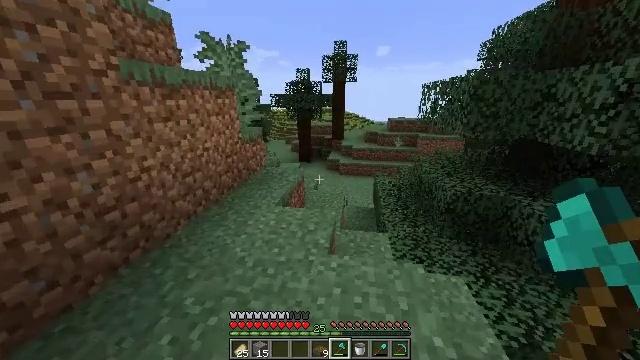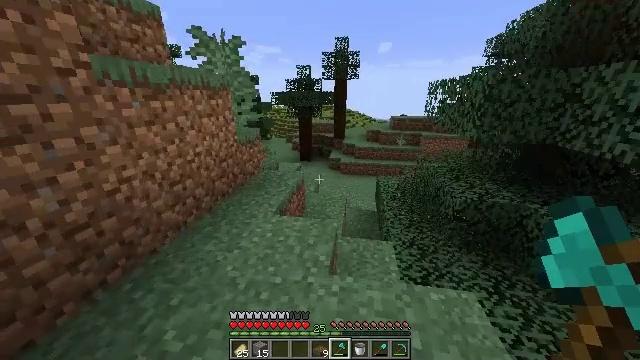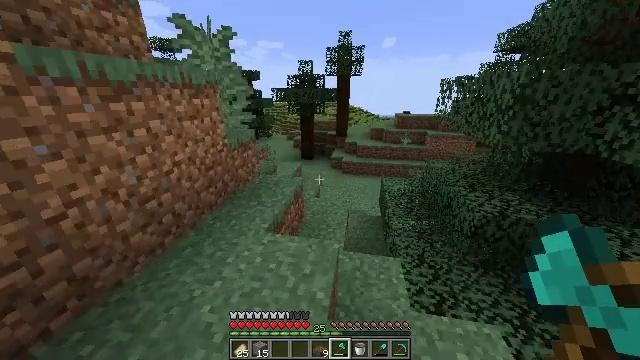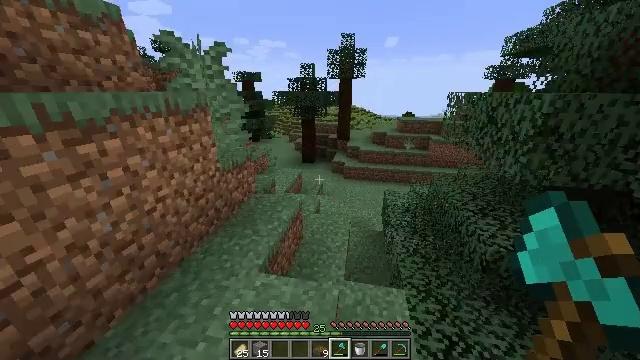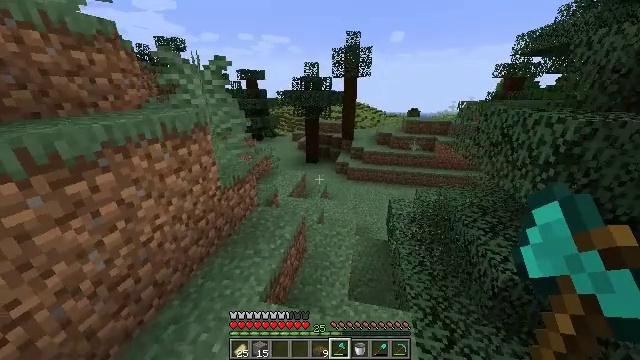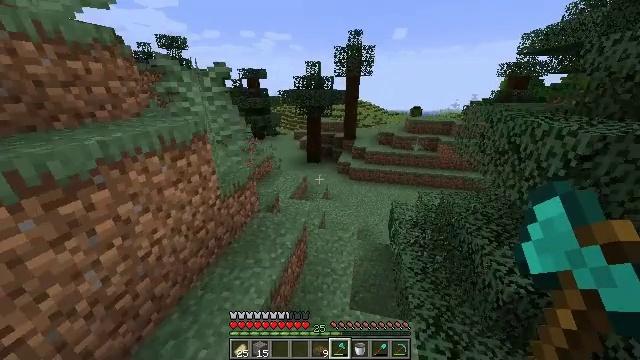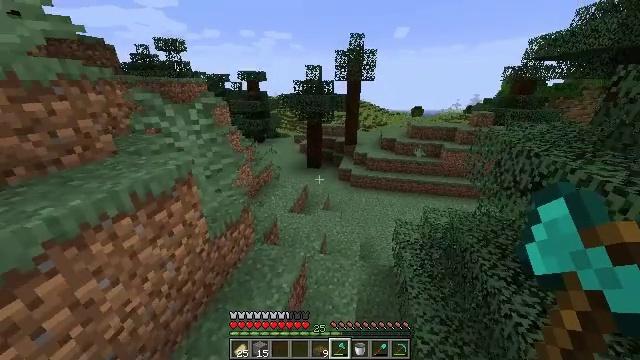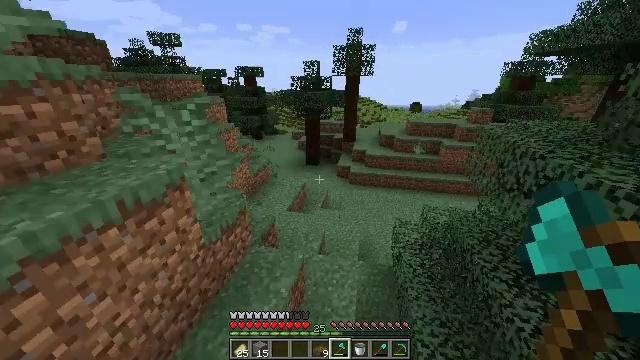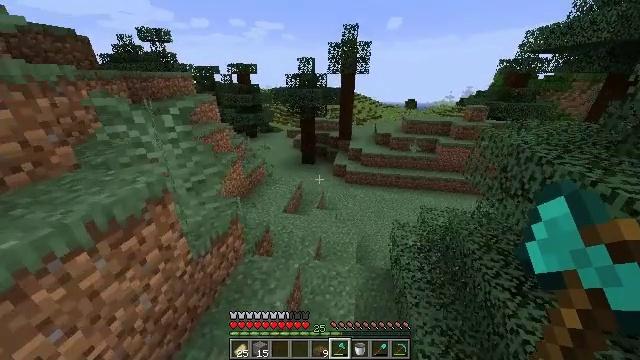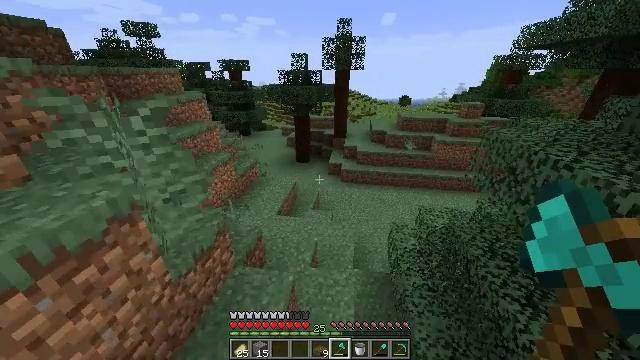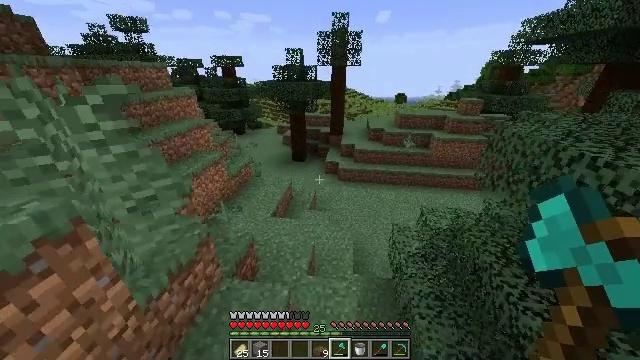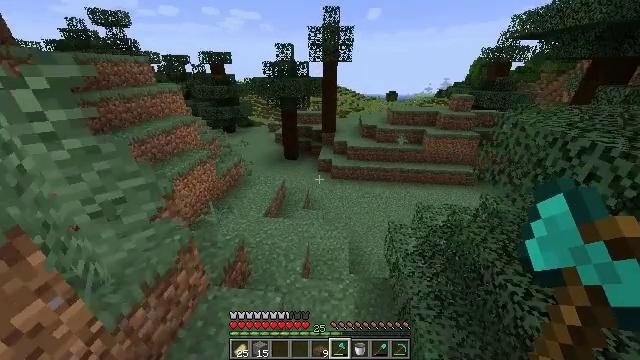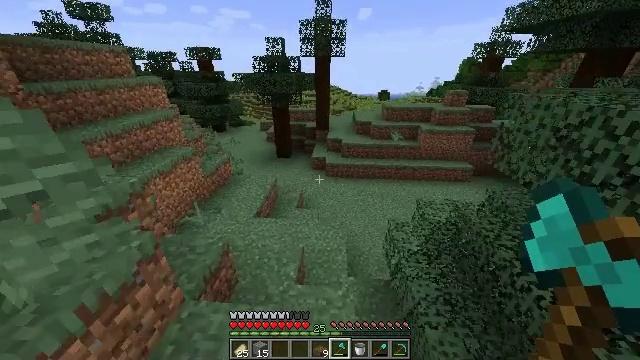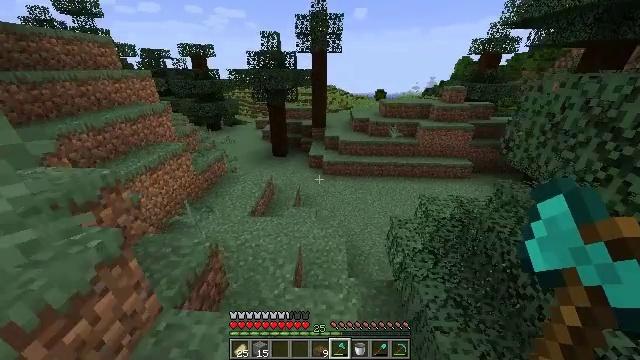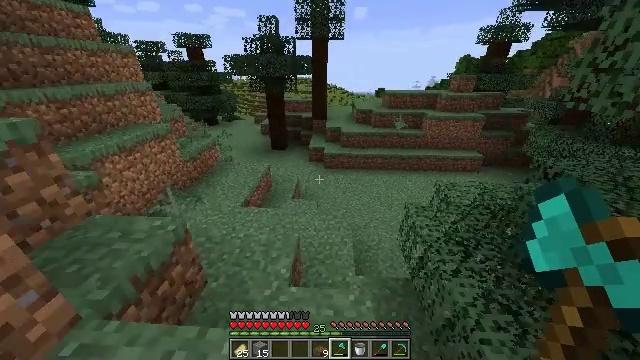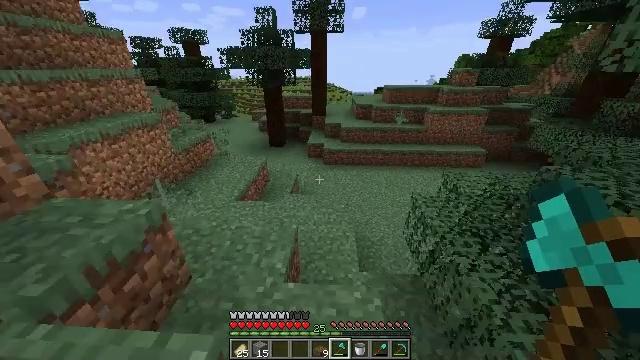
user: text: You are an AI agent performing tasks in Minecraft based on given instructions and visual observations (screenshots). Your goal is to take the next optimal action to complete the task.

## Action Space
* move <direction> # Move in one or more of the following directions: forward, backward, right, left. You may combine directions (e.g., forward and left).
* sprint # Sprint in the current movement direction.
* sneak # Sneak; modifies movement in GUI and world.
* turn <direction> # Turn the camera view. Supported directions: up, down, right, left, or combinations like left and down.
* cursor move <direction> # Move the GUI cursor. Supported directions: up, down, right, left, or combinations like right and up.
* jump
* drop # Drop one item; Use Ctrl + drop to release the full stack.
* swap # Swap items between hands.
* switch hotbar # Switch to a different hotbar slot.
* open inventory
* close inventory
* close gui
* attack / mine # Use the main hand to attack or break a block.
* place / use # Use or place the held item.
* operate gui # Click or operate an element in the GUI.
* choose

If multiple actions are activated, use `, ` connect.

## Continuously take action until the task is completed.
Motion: motion action
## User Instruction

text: Hunt animals.
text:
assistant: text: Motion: move forward
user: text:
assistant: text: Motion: move forward
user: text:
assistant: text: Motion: move forward, jump
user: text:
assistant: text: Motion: move forward, turn left and down, jump
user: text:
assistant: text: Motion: move forward, jump
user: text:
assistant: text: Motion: move forward, jump
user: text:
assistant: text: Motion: move forward, turn down, jump
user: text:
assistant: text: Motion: move forward, turn right, jump
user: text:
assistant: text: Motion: move forward, turn right, jump
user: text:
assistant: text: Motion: move forward, turn right, jump
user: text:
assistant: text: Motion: move forward, turn right, jump
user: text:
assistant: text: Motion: move forward, turn right, jump
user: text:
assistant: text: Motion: move forward, jump
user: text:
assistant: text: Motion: move forward, jump
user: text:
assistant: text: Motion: move forward, jump
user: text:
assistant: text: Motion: move forward, turn right, jump
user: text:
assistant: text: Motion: move forward, turn right, jump
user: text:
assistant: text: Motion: move forward
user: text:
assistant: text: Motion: move forward
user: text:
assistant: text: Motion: move forward
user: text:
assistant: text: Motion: move forward, turn right
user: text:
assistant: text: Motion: move forward, turn right
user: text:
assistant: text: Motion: move forward, turn right
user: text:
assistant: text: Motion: move forward, sprint
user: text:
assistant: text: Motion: move forward, sprint
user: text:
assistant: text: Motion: move forward, sprint
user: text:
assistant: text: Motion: move forward, sprint
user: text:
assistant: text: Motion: move forward
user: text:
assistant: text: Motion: move forward
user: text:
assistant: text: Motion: move forward